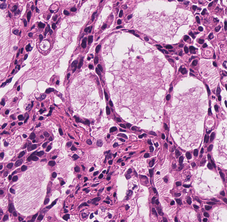
Tumor epithelial tissue: yes
Tumor-associated stroma tissue: yes
Normal tissue: no